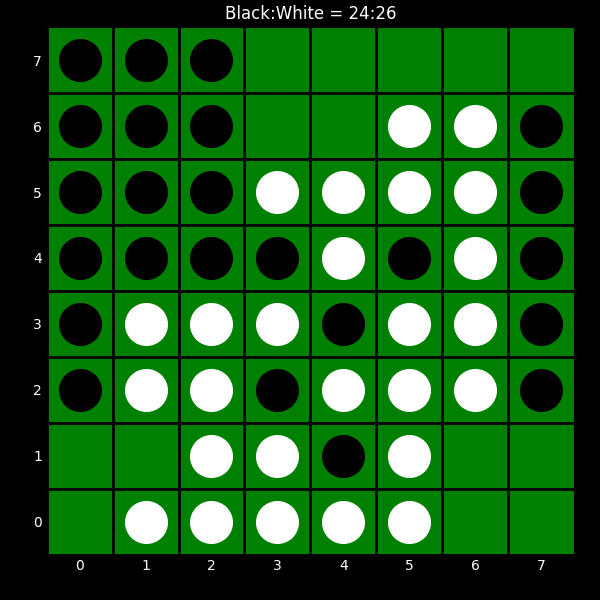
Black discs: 24
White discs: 26